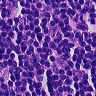
Metastatic tissue present: no